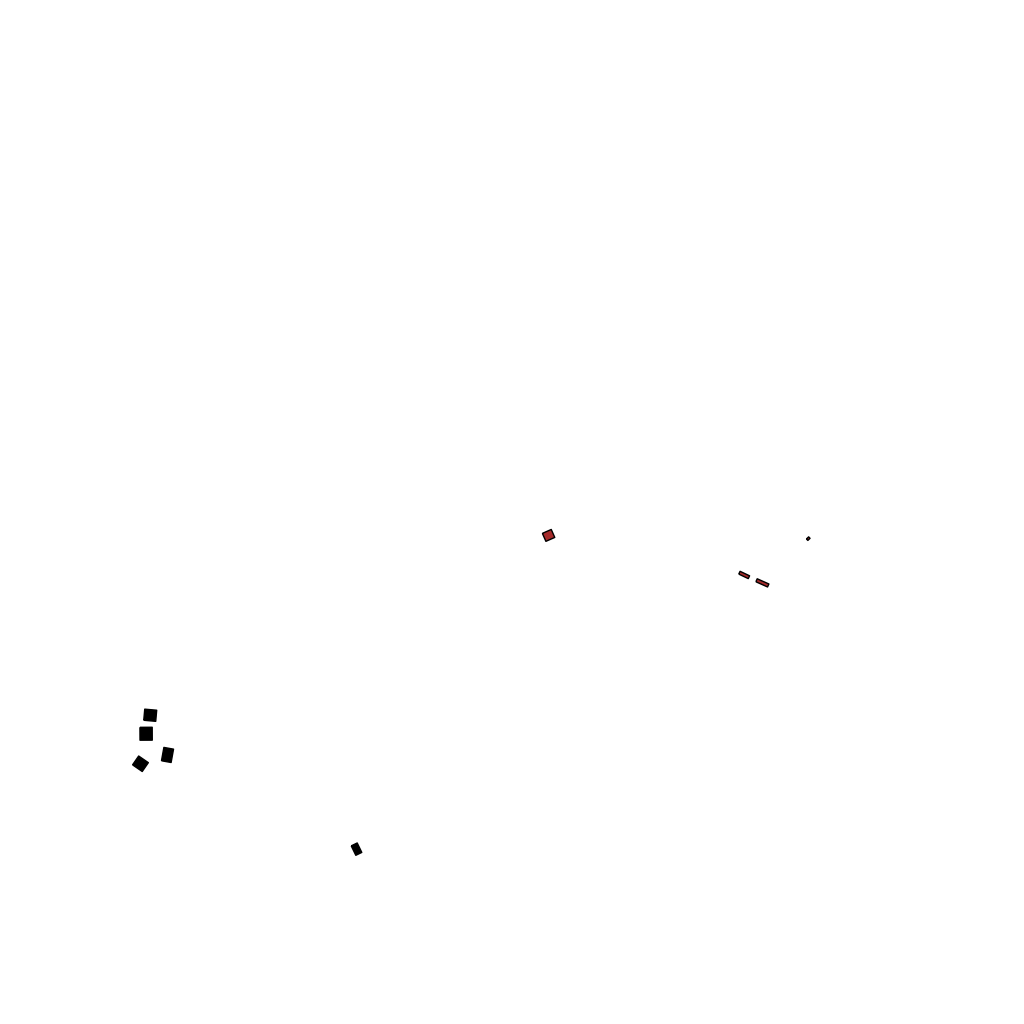
Tags: overhead vector_map, recreation, residential, individual_rise, density_1, Building, Facility, 1.0 km²